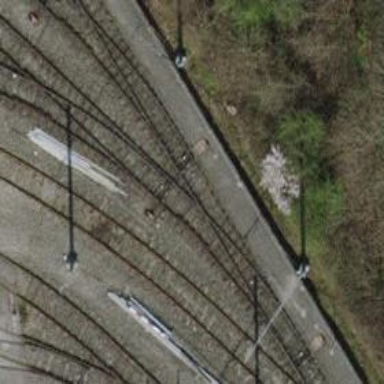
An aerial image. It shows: Light rail yard with one track. The yard is electrified with contact line.